Question: I'm developing an app with ActionBar using support.v7.appcompat library. The action bar works, the SearchView is shown, the hint shows. The only problem is that the background of the SearchView is not scalling properly. Insead of the usual, it appears big and with the 9-patch black lines.
## Using:
- 'ant debug'- -
> android.library.reference.1=../../../../../sdk/extras/android/support/v7/appcompat/
- -
# Screenshot:

# Code:
## DiccionariCatala.java (main activity):
'''
import android.support.v7.app.ActionBarActivity;
import android.support.v7.widget.SearchView;
import android.support.v4.view.MenuItemCompat;
import android.app.Activity;
import android.app.SearchManager;
import android.content.Context;
import android.os.Bundle;
import android.view.Menu;
import android.view.MenuItem;
import android.view.MenuInflater;
public class DiccionariCatala extends ActionBarActivity
{
/** Called when the activity is first created. */
@Override
public void onCreate(Bundle savedInstanceState)
{
super.onCreate(savedInstanceState);
setContentView(R.layout.main);
}
@Override
public boolean onCreateOptionsMenu(Menu menu){
MenuInflater inflater = getMenuInflater();
inflater.inflate(R.menu.menu_actions, menu);
SearchManager SManager = (SearchManager) getSystemService(Context.SEARCH_SERVICE);
MenuItem searchMenuItem = menu.findItem(R.id.action_search);
SearchView searchViewAction = (SearchView) MenuItemCompat.getActionView(searchMenuItem);
searchViewAction.setSearchableInfo(SManager.getSearchableInfo(getComponentName()));
searchViewAction.setIconifiedByDefault(false);
return super.onCreateOptionsMenu(menu);
}
@Override
public boolean onOptionsItemSelected(MenuItem item){
switch (item.getItemId()) {
case R.id.action_search:
//openSearch();
return true;
default:
return super.onOptionsItemSelected(item);
}
}
}
'''
## menu_actions.xml (menu xml)
'''
<menu xmlns:android="http://schemas.android.com/apk/res/android"
xmlns:diccionaricatala="http://schemas.android.com/apk/res-auto" >
<item android:id="@+id/action_search"
android:title="@string/action_search_title"
diccionaricatala:showAsAction="ifRoom"
diccionaricatala:actionViewClass="android.support.v7.widget.SearchView" />
</menu>
'''
## AndroidManifest.xml
'''
<?xml version="1.0" encoding="utf-8"?>
<manifest xmlns:android="http://schemas.android.com/apk/res/android"
package="com.mypackage.apps"
android:versionCode="1"
android:versionName="1.0">
<uses-sdk android:minSdkVersion="8" android:targetSdkVersion="16"/>
<application android:label="@string/app_name"
android:icon="@drawable/ic_launcher"
android:theme="@style/Theme.AppCompat.Light">
<activity android:name="DiccionariCatala"
android:label="@string/app_name">
<intent-filter>
<action android:name="android.intent.action.MAIN" />
<category android:name="android.intent.category.LAUNCHER" />
</intent-filter>
<intent-filter>
<action android:name="android.intent.action.SEARCH" />
</intent-filter>
<meta-data android:name="android.app.searchable"
android:resource="@xml/searchable"/>
</activity>
</application>
</manifest>
'''
## project.properties
'''
target=android-16
android.library.reference.1=../../../../../sdk/extras/android/support/v7/appcompat/
'''
Any help would me much apreciated. I can't find anything wrong, and there's also the weird fact that despide this, everything else work. Thanks.
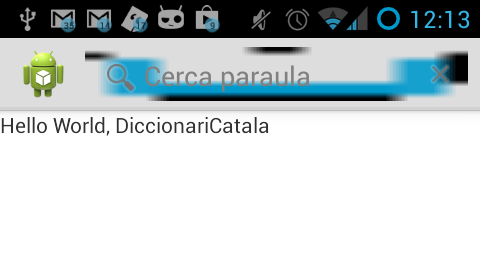
Answer: Ok, I want to kill myself. I've fixed it. Don't know how. I can't reproduce the bug again!
what I think has fixed the bug: I've added import android.support.v7.app.ActionBar;
Then I've removed it to reproduce the bug, but it's not back.
I also did uninstall Build-tools 18.0.1 (which is in italics and made me suspicious), so I thought it might be the source of the bug. But I've reinstalled it, and can't reproduce the bug either.
I don't know what else could possibly be. Anyway, moving on... (sight)
## Edit: